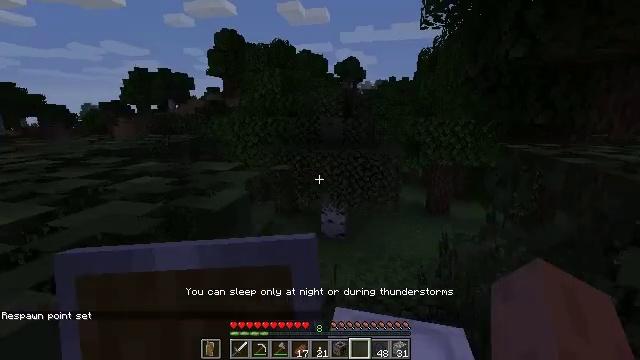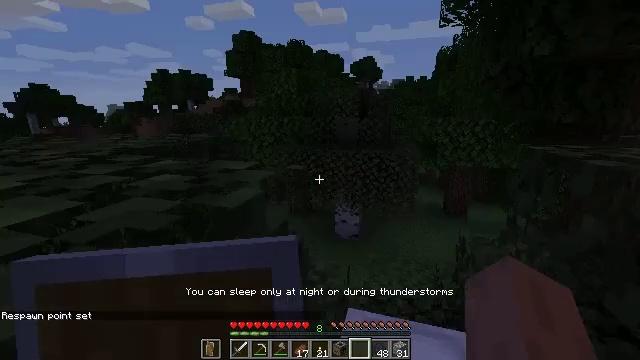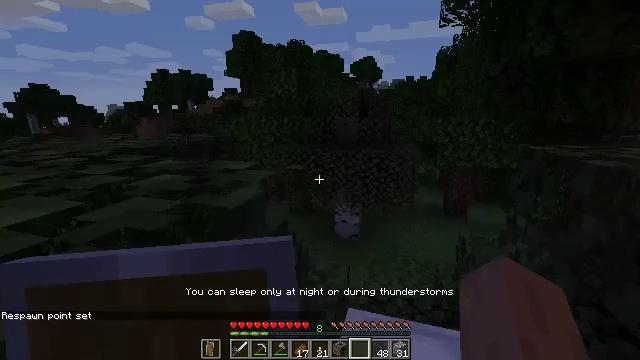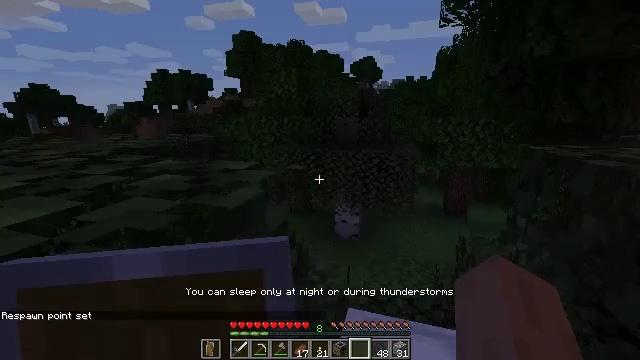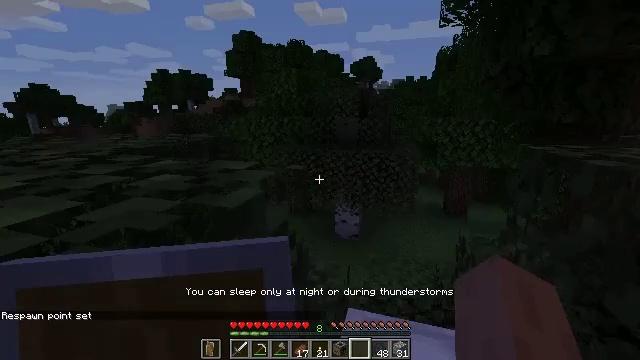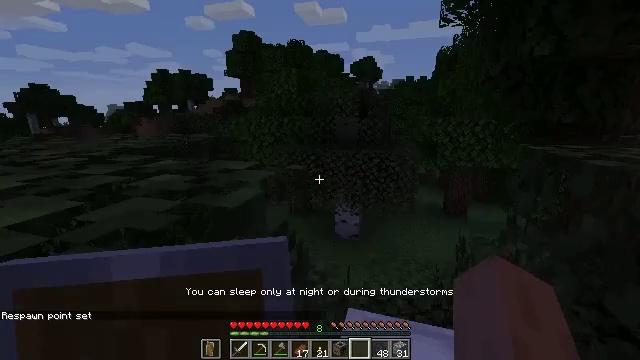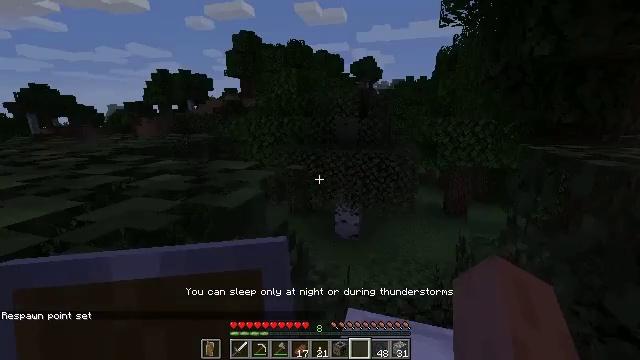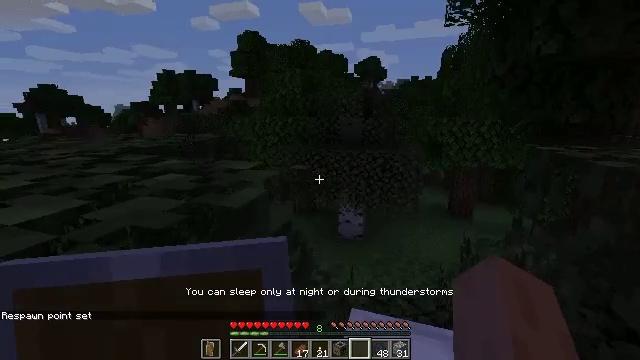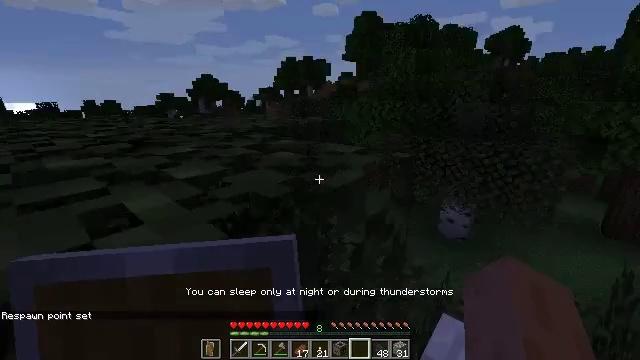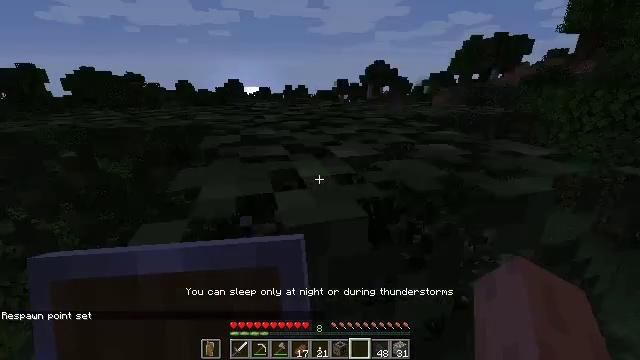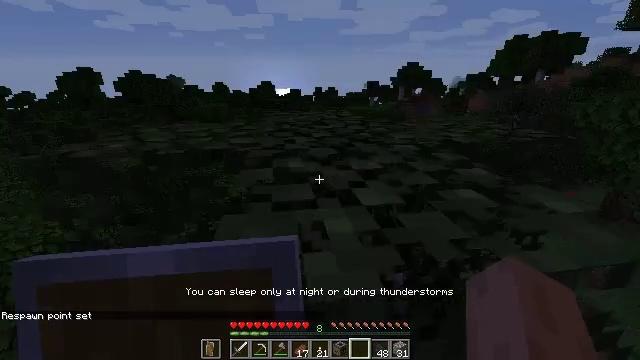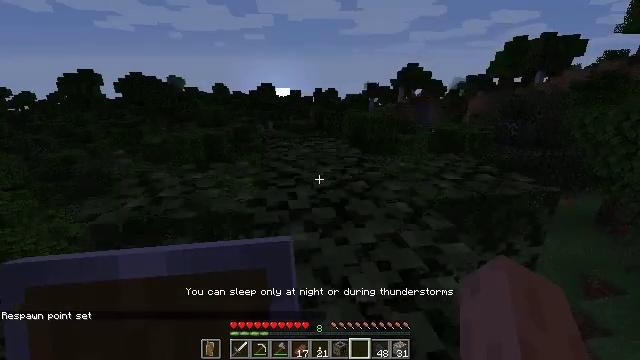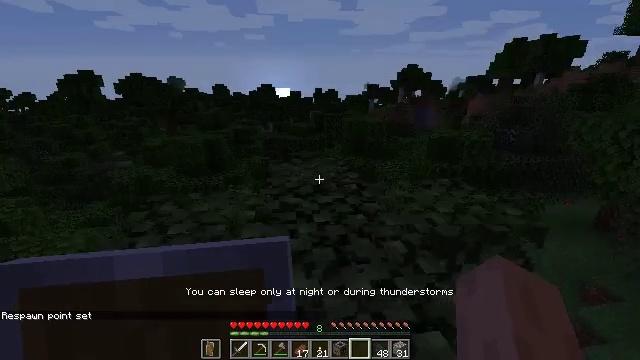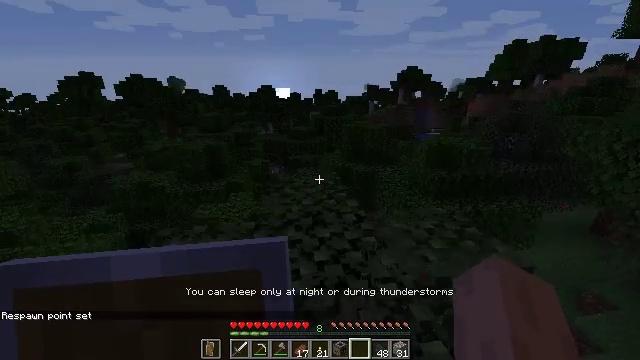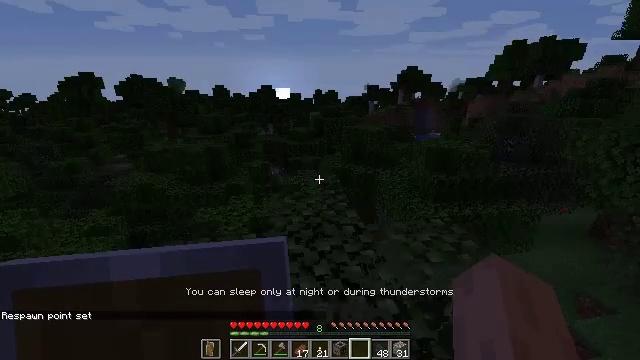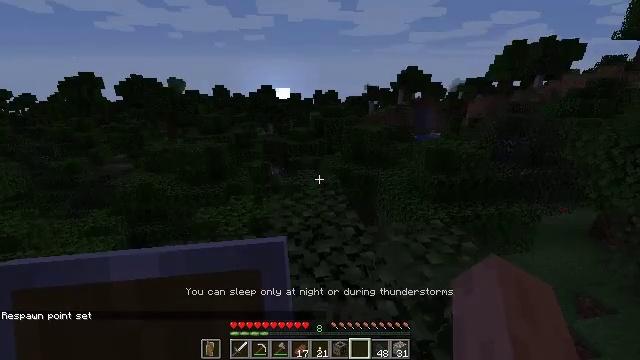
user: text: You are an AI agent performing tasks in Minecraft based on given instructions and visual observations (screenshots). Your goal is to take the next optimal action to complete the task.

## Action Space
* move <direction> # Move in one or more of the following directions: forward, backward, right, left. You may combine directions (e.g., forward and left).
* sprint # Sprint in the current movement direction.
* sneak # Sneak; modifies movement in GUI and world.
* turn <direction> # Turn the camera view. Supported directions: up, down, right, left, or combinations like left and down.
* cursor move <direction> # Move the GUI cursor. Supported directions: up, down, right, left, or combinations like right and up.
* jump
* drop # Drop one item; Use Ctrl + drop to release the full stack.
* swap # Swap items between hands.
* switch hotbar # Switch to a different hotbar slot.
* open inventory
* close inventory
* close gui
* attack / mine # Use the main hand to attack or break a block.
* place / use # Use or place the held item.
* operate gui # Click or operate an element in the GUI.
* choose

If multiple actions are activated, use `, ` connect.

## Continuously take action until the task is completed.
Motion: motion action
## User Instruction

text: Mine the pink bed.
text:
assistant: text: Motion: turn left
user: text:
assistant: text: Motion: no_op
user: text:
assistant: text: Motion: no_op
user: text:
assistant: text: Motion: no_op
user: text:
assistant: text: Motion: no_op
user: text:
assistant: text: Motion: no_op
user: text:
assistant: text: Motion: no_op
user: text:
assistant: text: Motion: turn left and down
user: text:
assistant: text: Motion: turn left and down
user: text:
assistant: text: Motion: turn left, jump
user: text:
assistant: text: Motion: jump
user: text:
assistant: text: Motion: jump
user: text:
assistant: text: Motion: jump
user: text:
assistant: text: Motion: jump
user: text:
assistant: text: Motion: no_op
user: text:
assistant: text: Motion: no_op
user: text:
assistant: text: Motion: no_op
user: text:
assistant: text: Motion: no_op
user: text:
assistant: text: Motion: no_op
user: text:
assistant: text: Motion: no_op
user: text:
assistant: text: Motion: no_op
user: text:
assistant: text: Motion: no_op
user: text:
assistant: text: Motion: jump
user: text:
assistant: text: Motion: jump
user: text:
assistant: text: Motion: jump
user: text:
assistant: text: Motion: jump
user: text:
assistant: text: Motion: jump
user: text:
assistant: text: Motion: jump
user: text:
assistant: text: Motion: jump
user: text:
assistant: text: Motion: jump